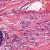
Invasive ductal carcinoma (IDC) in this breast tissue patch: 0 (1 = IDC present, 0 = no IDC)